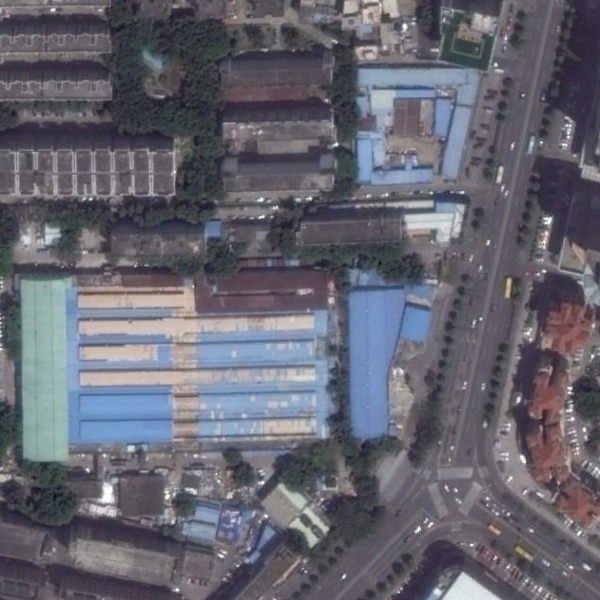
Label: Industrial